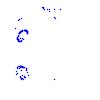
Particle: pion